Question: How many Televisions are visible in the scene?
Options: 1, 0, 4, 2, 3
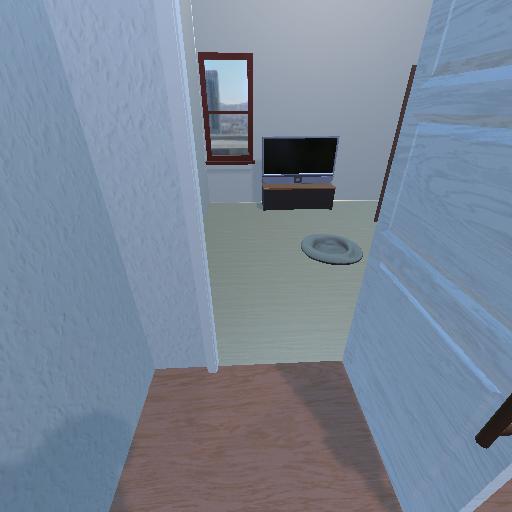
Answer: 1